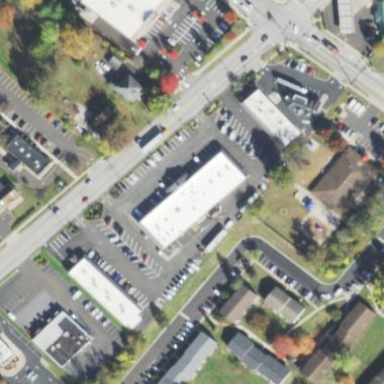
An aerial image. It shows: Retail building.